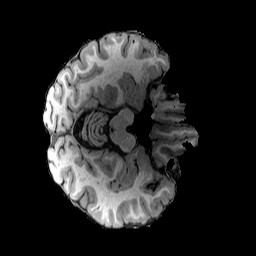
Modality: T1w
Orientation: axial
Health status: healthy